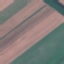
Land use / land cover: AnnualCrop